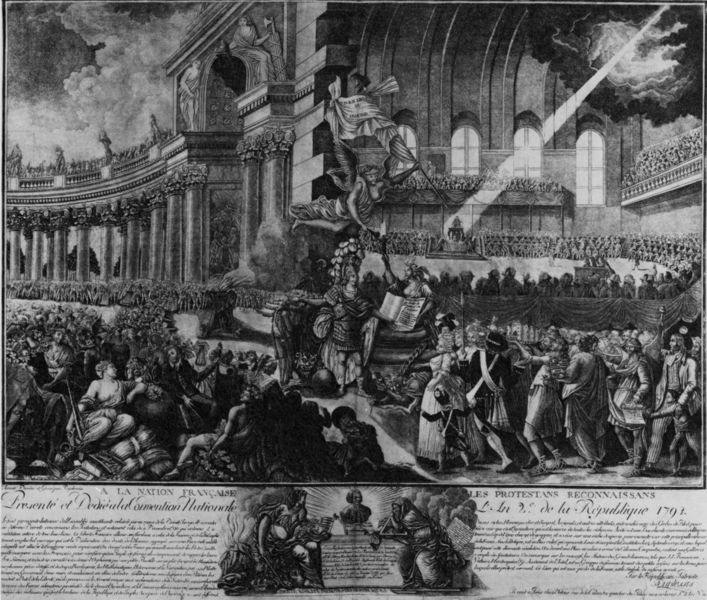
Titel: A la nation francaise les Protestans reconnaissans, Der französischen Nation von den dankbaren Protestanten gewidmet
Künstler: Jean Antoine Duplessis
Standort: Paris
Institution: Bibliothèque Nationale.
Schlagwörter: dunkel, flügel, gewitter, gott, himmel, kampf, schatten, weiß, wolken, frauen, menschen, fenster, frankreich, grau, hell, licht, männer, paris, schwarz, säule, säulen, zeichnung, gebäude, tuch, wolke, gesellschaft, masse, menge, versammlung, architektur, geschichte, historie, mensch, tod, bild, fliegen, rund, engel, schrift, papier, fahnen, fahne, flagge, grafik, graphik, saal, figuren, französisch, rundbogen, krieg, schlacht, gefolge, soldaten, verzierung, geländer, lichteinfall, tor, arena, galerie, bögen, loggia, blut, gewölbe, lichtstrahl, offen, buch, torbogen, aufruhr, druck, schwarz-weiß, druckgrafik, radierung, stich, kupfer, seite, illustration, revolution, text, uniform, buchstaben, soldat, strahl, beschriftung, allegorie, menschenmenge, ritter, arkaden, kapitelle, rom, halbrund, triumph, skulpturen, freiheit, jüngstes gericht, vatikan, posaunen, erleuchtung, büsten, symbolik, kupferstich, louvre, triumphzug, französische revolution, abbildung, historisch, triumphbogen, kolonnaden, architekur, petersplatz, verkündung, stzene, abschnitt, liktorenbündel, national, holschnitt, reconnaissans, lpuvre, geistliches